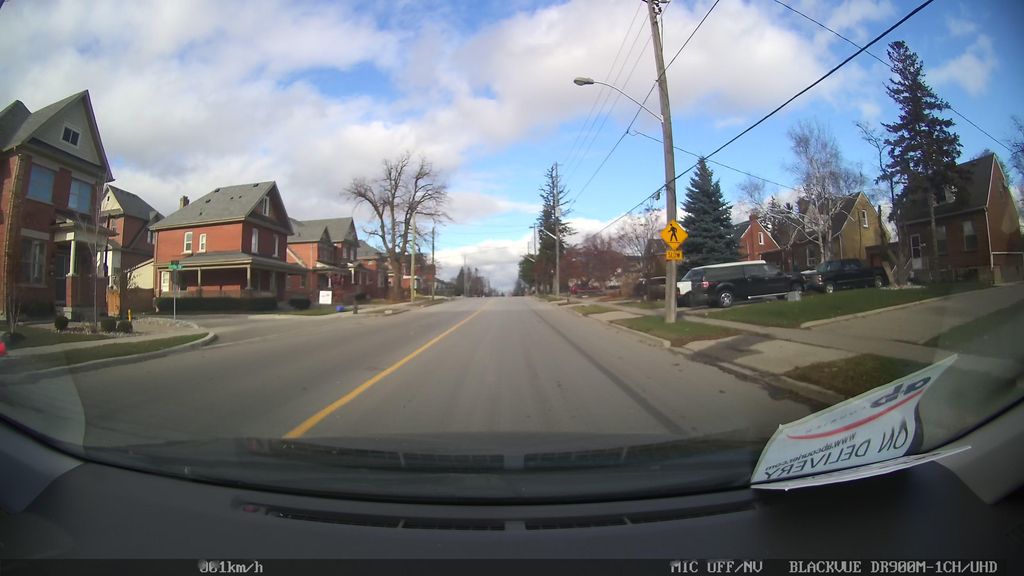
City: toronto